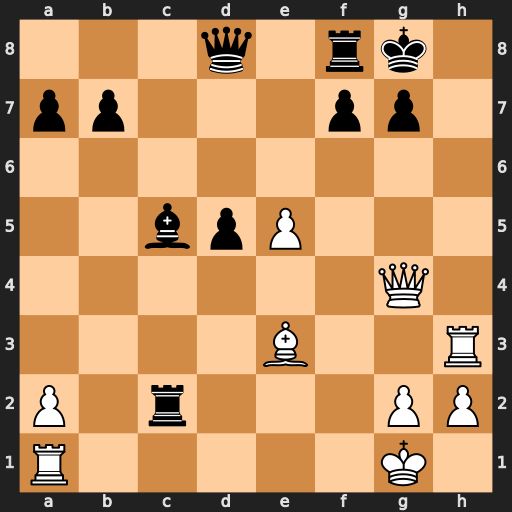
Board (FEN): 3q1rk1/pp3pp1/8/2bpP3/6Q1/4B2R/P1r3PP/R5K1
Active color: w
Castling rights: -
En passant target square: -
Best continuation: Bxc5 Qc8 Qxc8